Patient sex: M
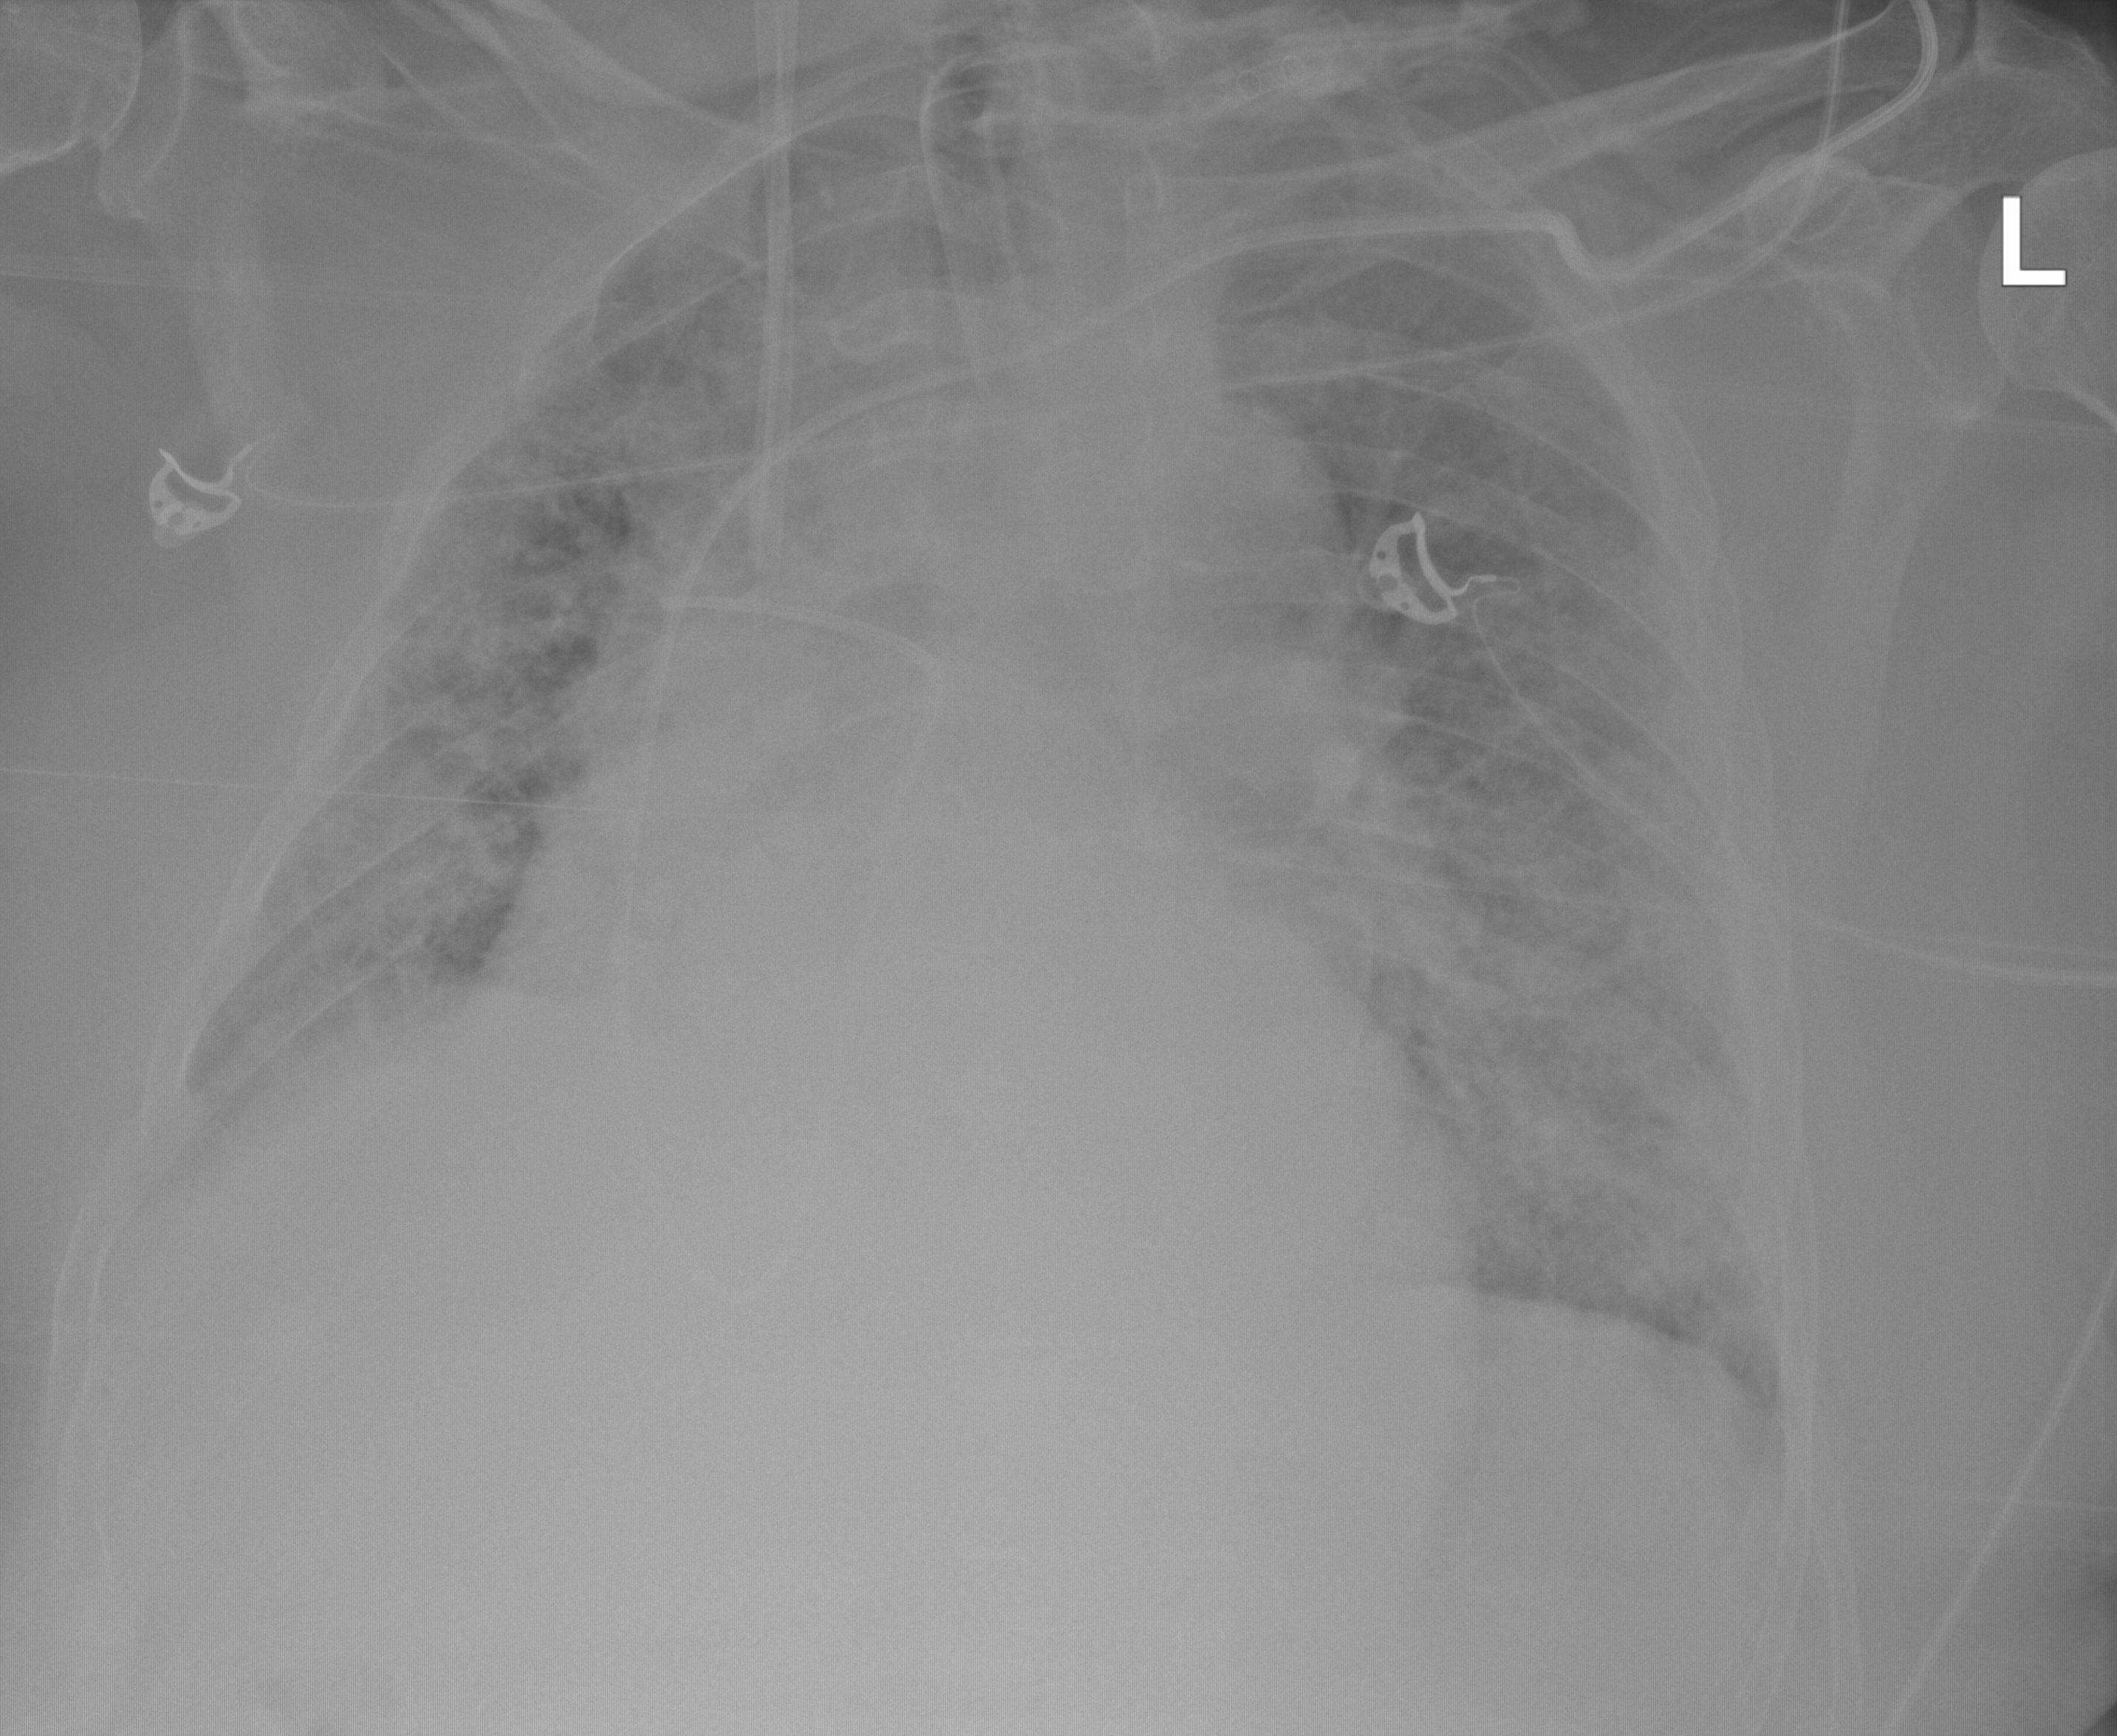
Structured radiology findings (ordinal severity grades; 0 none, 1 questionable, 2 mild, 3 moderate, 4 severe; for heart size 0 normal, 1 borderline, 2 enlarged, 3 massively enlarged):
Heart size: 2
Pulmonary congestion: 2
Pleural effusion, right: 1
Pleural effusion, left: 2
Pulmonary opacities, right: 3
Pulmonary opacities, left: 3
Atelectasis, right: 0
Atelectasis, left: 3